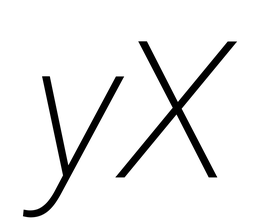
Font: Roboto-Italic_ExtraLight_Italic